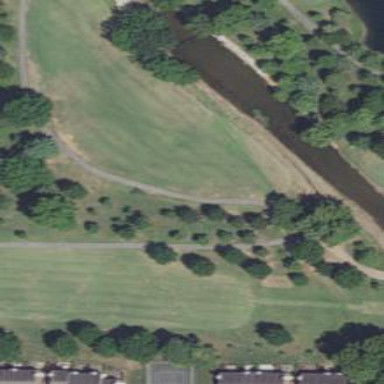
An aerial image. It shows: Golf hole.